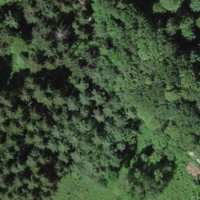
EUNIS habitat code: 44
Species observed at this site:
Calopteryx splendens